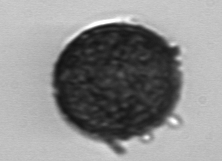
Label: Coscinodiscus